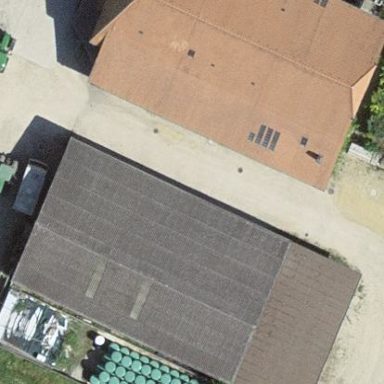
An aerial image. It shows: Group of garages.